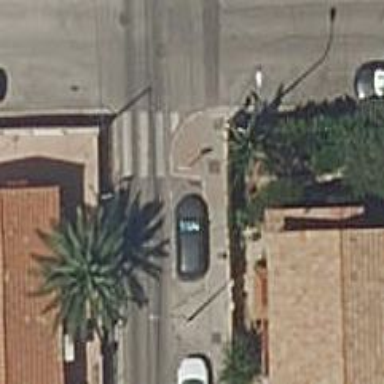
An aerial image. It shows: Footway with zebra crossing.